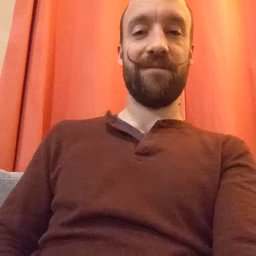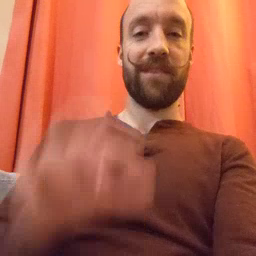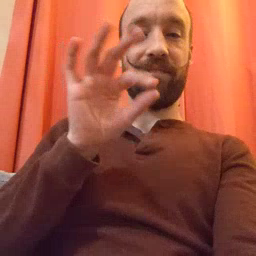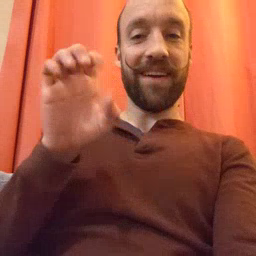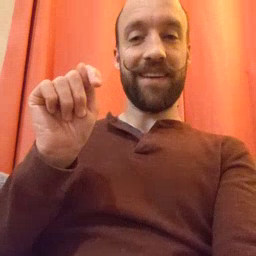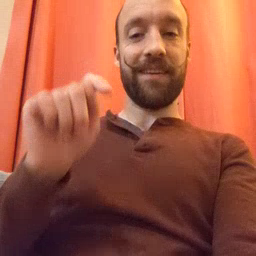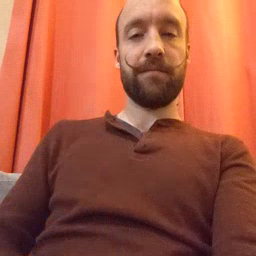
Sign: feet